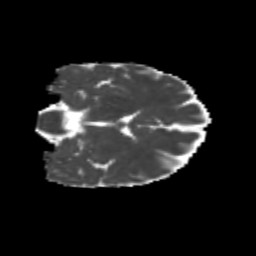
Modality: MD
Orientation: coronal
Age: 24
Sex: female
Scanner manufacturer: siemens
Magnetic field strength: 3 T
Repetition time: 1.8 s
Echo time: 0.07 s